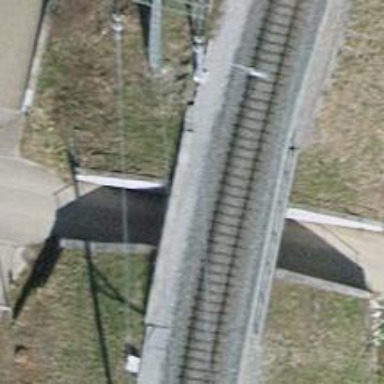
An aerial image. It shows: Bridge with single railway track electrified by contact line.